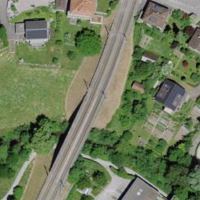
EUNIS habitat code: 55
Species observed at this site:
Linaria vulgaris